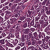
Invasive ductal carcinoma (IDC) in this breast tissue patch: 1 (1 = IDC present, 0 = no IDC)